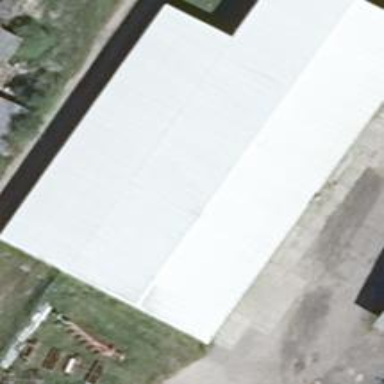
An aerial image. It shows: Building with gabled roof. The light gray roof is oriented along the structure.